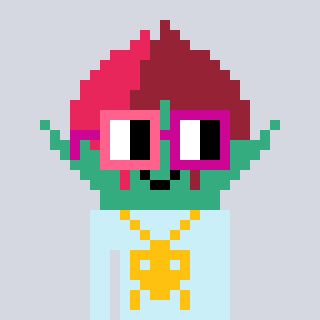
a pixel art character with square pink and red glasses, a rosebud-shaped head and a cold-colored body on a cool background